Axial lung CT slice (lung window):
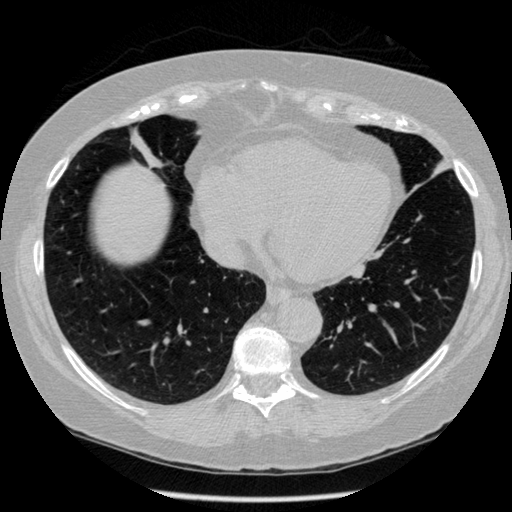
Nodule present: no